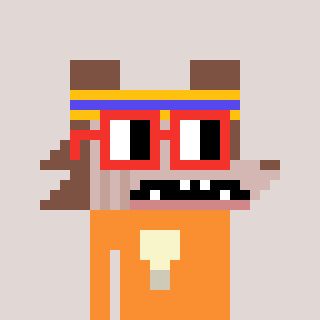
a pixel art character with square red glasses, a werewolf-shaped head and a orange-colored body on a warm background